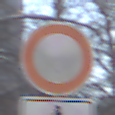
Verkehrszeichen: VerbotFahrzeugeAllerArt
Zusatzzeichen unten: EinspurigeFahrzeugeFrei3
Umgebung: Outdoor, Special
Tageszeit: MorningAfternoon
Wetter: Clear
Licht: Natural
Jahreszeit: Winter
Kontrast: HighContrast